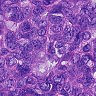
Metastatic tissue present: yes